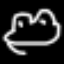
Label: frog